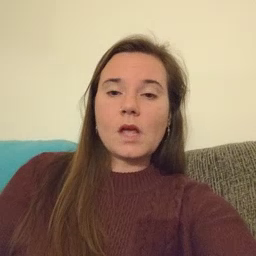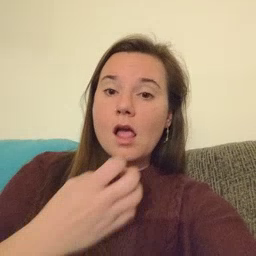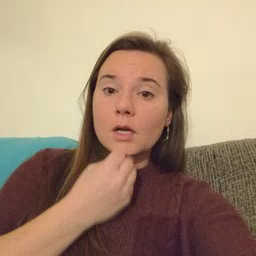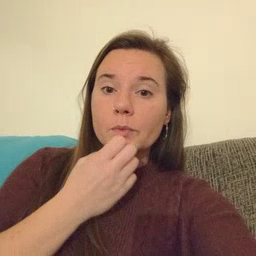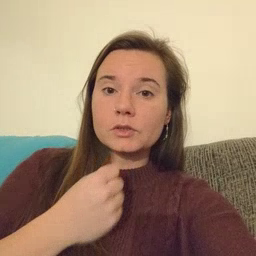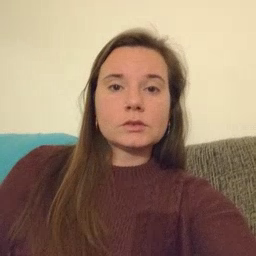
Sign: underwear